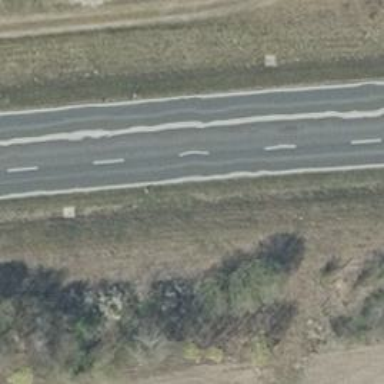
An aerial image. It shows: Asphalt trunk motorway.